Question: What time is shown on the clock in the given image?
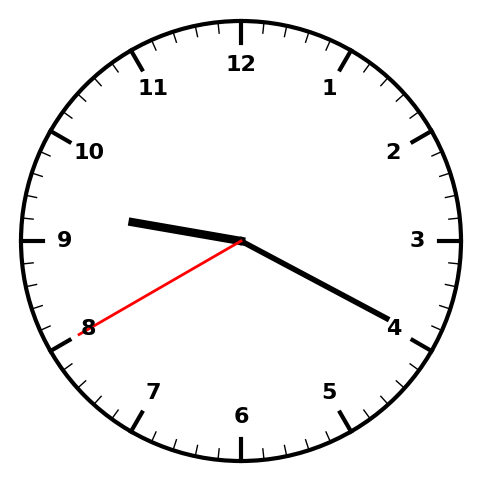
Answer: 09:19:40